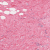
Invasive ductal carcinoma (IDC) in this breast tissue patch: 0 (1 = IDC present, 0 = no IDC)